Question: I'd like generate the representation below by '<div>'. The constraints :
- - - - - -
PS : no debate table vs div ;-)

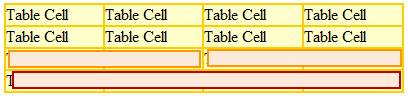
Answer: Here is my proposed markup:
'''
<div class="row">
<div class="col half">
<div class="col narrow">(1)</div>
<div class="col remainder">(2)</div>
</div>
<div class="col remainder">
<div class="col narrow">(1)</div>
<div class="col remainder">(2)</div>
</div>
</div>
<div class="row">
<div class="col half">(3)</div>
<div class="col remainder">(3)</div>
</div>
<div class="row">
(4)
</div>
'''
And styles:
'''
/* structure */
.row { clear: both; overflow: hidden; }
.col { float: left; }
.half { width: 50%; }
.narrow { width: 30%; }
.remainder { float: none !important; overflow: hidden; }
/* skin: just for demo */
.row { text-align: center; border-bottom: 1px solid #999; }
.half { background: #fcc; }
.narrow { background: #ccf; }
.remainder { background: #cfc; }
'''
The first two rows are split into half. In each half are two cells: the first is called 'narrow' and is floated. I put 30% on the width for this one just for the demo (note: that's 30% of the half of the row). The other column is called 'remainder' and is floated. It uses overflow to set its own rendering context, which means it fills the block to the right of the floated column.
You can have more floated columns (left or right), but only one remainder.
I put it up <URL>: play with it.